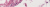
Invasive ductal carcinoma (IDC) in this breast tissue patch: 0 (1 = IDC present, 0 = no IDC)